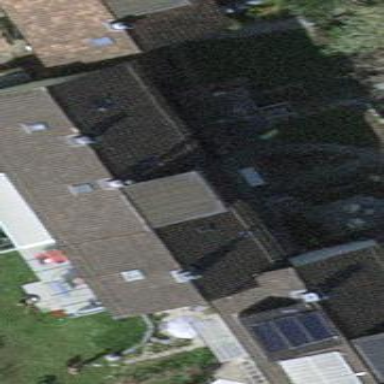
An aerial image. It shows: Residential building.